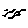
Label: bird